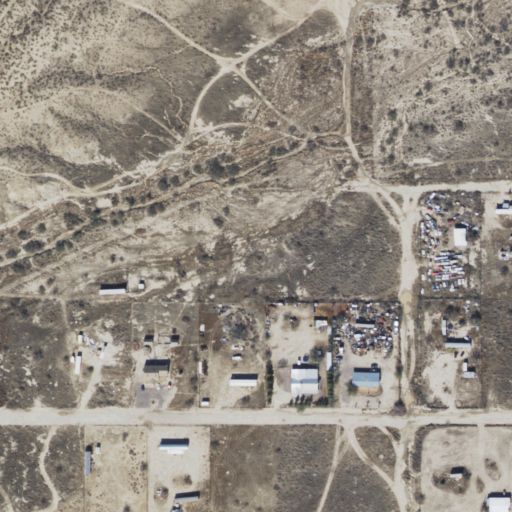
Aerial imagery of valley in Arizona named Mud Hollow containing shrub, open development, low intensity development, high intensity development, and medium intensity development